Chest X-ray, AP view. Patient: 61 years old, sex F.
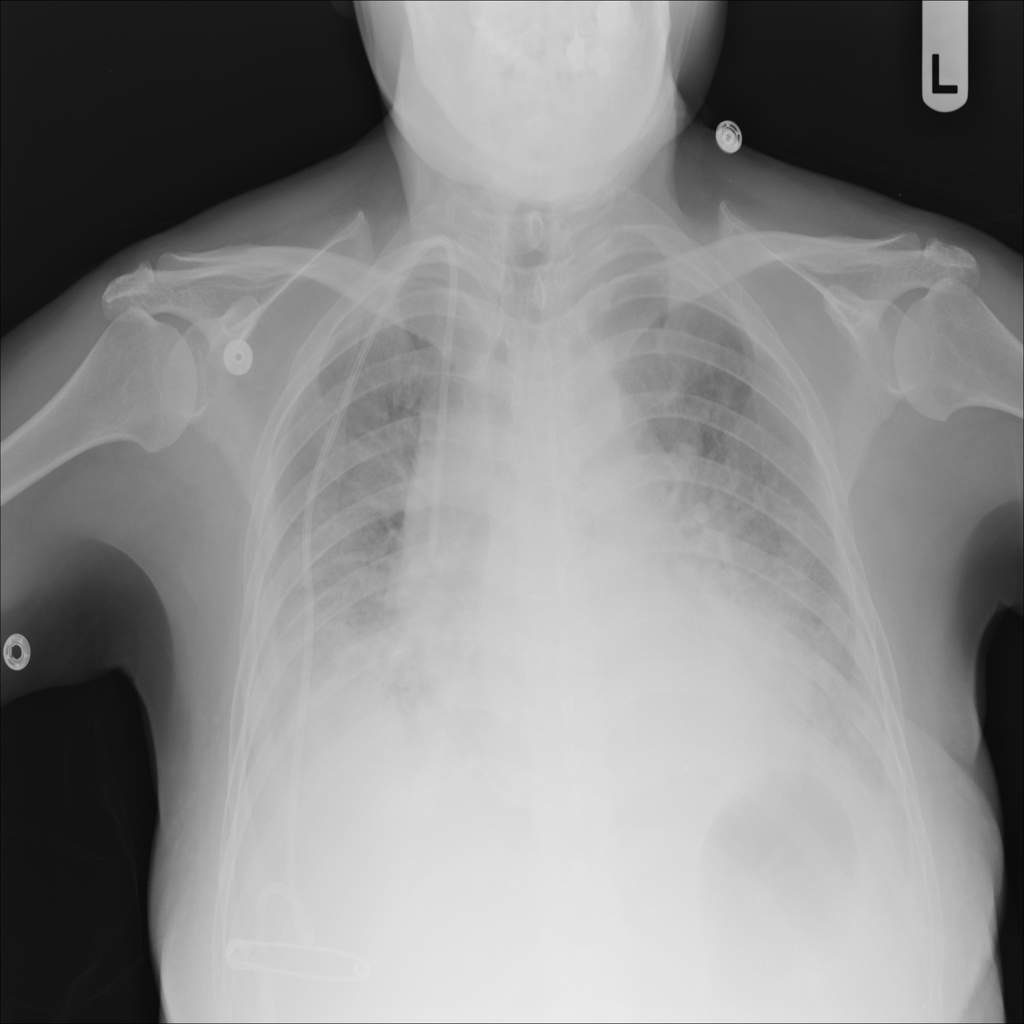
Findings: Infiltration